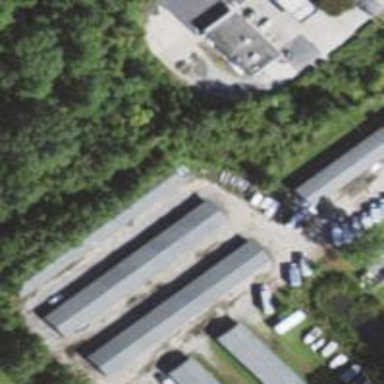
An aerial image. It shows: Group of garages.